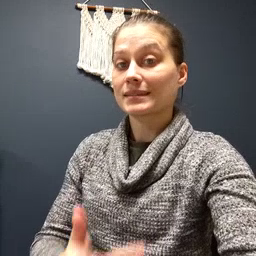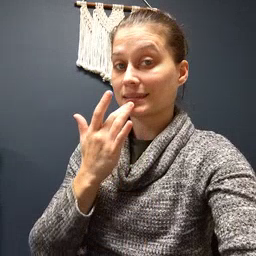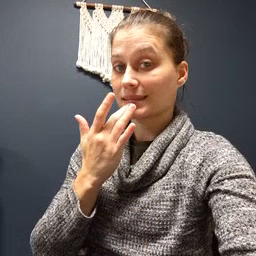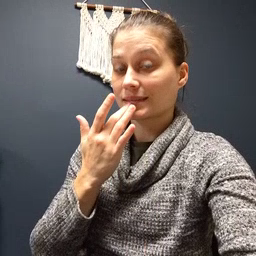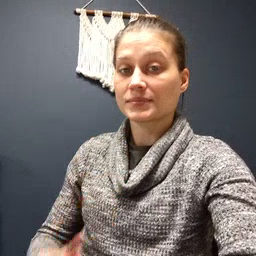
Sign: taste